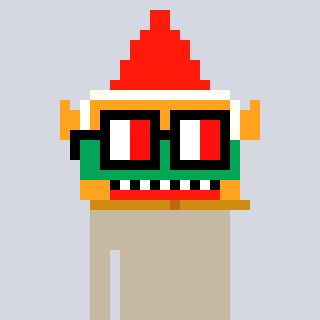
a pixel art character with square glasses with black frames and red eyes, a gnome-shaped head and a magenta-colored body on a cool background